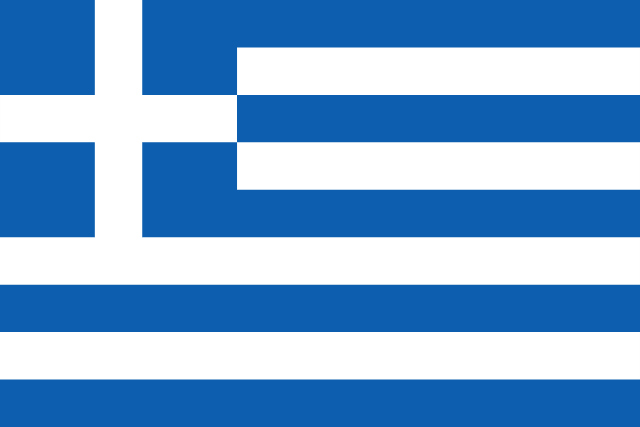
Country: Greece
Country code: gr